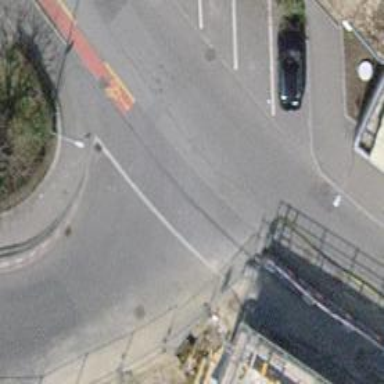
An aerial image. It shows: Asphalt road with unmarked crossing. There is traffic calming table on the road.